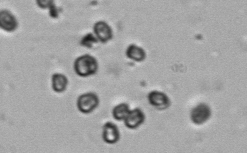
Label: Phaeocystis